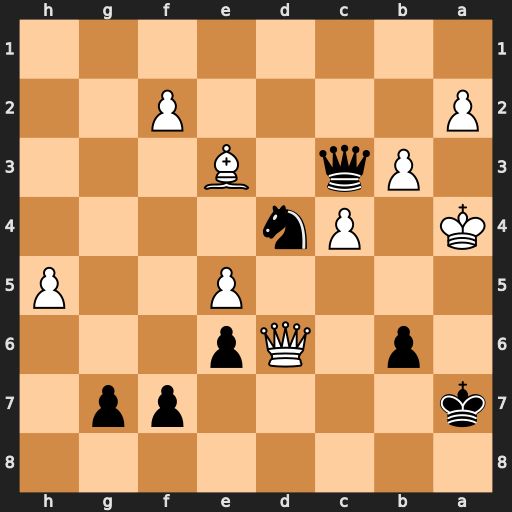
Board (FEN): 8/k4pp1/1p1Qp3/4P2P/K1Pn4/1Pq1B3/P4P2/8
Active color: b
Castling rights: -
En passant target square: -
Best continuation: Qa5#